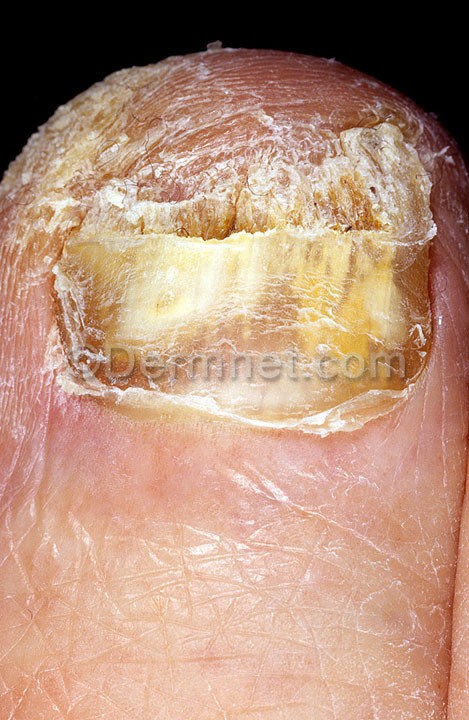
Disease: Nail Fungus and other Nail Disease